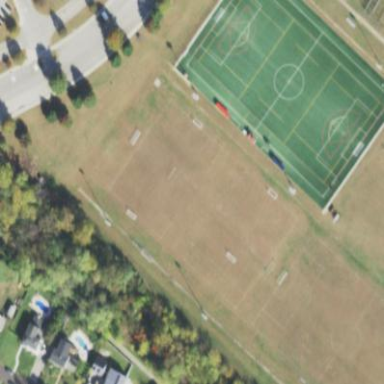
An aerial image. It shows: Artificial turf soccer pitch for leisure sport activities.